Question: > The successor of an element in a BST is the element's successor in the
sorted order determined by the inorder traversal. Finding the
successor when each node has a pointer to its parent node is presented
in CLRS's algorithm textbook (Introduction to Algorithms by MIT
press).
Is there a way to find the first value that is bigger than X without 'parent' in the struct? Like:
'''
typedef struct tree tree;
struct tree{
int value;
tree *left;
tree *right;
};
//Function:
tree *find_first_bigger(tree *t, int x){}
'''
I tried working with:
'''
tree *find_first_bigger(tree *t, int x){
if(t == NULL)
return NULL;
if((*t)->value > x)
find_first_bigger((*t)->left, x);
else if((*t)->value < x)
find_first_bigger((*t)->right), x);
else if((*t)->value == x){
if((*t)->right != NULL)
return tree_first_bigger((*t)->right);
else
return tree;
}
}
'''
With this example(it's using letter but there its not a problem), if I try to search the first bigger than 'N'(It should return me 'O') but it returns me 'N'.

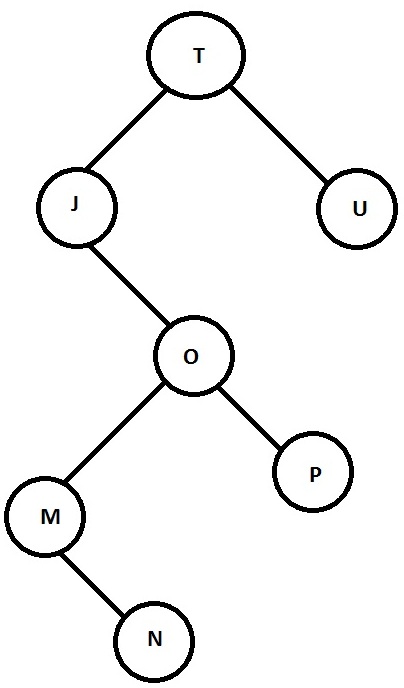
Answer: You have done 90% of the job.Allow me to do the remaining 10%.
Since t is a pointer to structure you should use instead of and same applies while accessing and fields of the struct.
Now, Just modify your function as:
'''
static tree* PTR=NULL;
'''
:
'''
if(t->value > x)
{
PTR=t;
find_first_bigger(t->left, x);
}
'''
'''
else if(t->value == x)
{
if(t->right != NULL)
{
t=t->right;
while(t->left!=NULL)
t=t->left;
return t;
}
else return PTR;
}
'''
'''
tree *find_first_bigger(tree *t, int x)
{
static tree* PTR=NULL;
if(t == NULL)
return NULL;
if(t->value > x)
{
PTR=t;
find_first_bigger(t->left, x);
}
else if(t->value < x)
find_first_bigger(t->right, x);
else if(t->value == x)
{
if(t->right != NULL)
{
t=t->right;
while(t->left!=NULL)
t=t->left;
return t;
}
else return PTR;
}
}
'''
In the main function if pointer returned is NULL, this means that : Feel free for any queries.